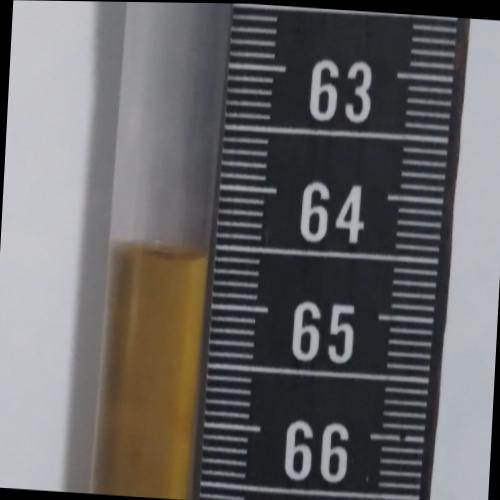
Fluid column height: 64.6 cm